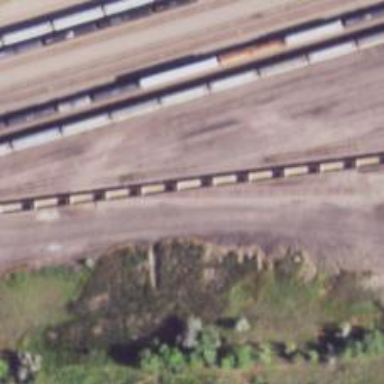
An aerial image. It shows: Railway yard used for servicing trains.